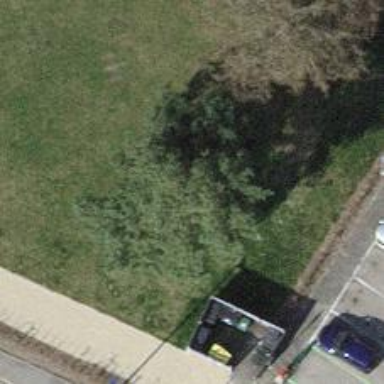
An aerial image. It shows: Park with evergreen needle-leaved trees.